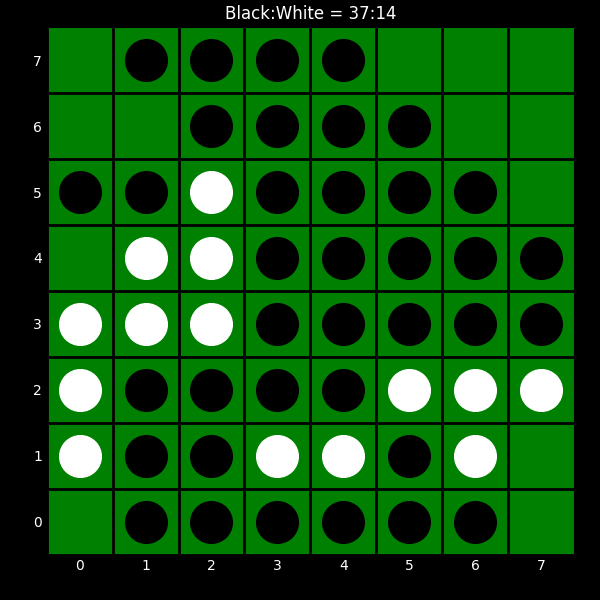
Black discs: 37
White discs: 14